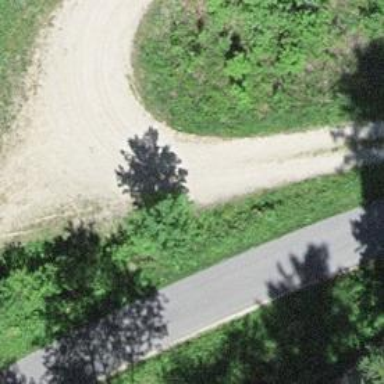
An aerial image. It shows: Gravel track with Grade 3 quality.